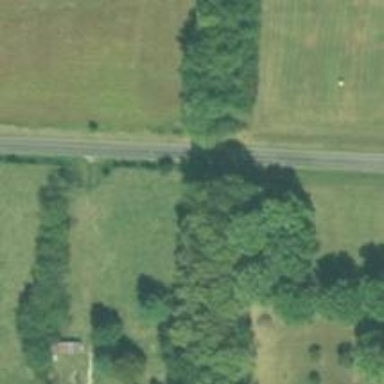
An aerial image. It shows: Row of trees in natural setting.